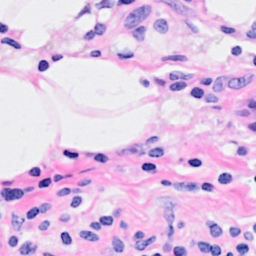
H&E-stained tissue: Breast